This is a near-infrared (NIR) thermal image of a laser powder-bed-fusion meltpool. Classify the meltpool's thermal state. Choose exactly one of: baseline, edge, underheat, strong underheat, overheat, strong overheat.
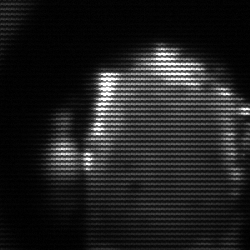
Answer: baseline